Question: I am programming a spring application using Request Mapping annotation. 'http://localhost:8080/SpringMVC/hello' give a 404(The requested resource is not available).Logging data from server 'No mapping found for HTTP request with URI [/SpringMVC/WEB-INF/jsp/helloView.jsp] in DispatcherServlet with name 'dispatcher'.
Could someone help.
Project structure

'''
@Controller
@RequestMapping(value="/hello")
public class HelloController
{
@RequestMapping(method=RequestMethod.GET)
public ModelAndView sayHello()
{
ModelAndView view=new ModelAndView("helloView","HelloMessage", "Welcome");
return view;
}
}
'''
helloView.jsp
'''
<html>
<head>
<title>Spring Application</title>
</head>
<body>
<h2>${HelloMessage}</h2>
</body>
</html>
'''
web.xml
'''
<web-app version="2.5" xmlns="http://java.sun.com/xml/ns/javaee" xmlns:xsi="http://www.w3.org/2001/XMLSchema-instance" xsi:schemaLocation="http://java.sun.com/xml/ns/javaee http://java.sun.com/xml/ns/javaee/web-app_2_5.xsd">
<servlet>
<servlet-name>dispatcher</servlet-name>
<servlet-class>org.springframework.web.servlet.DispatcherServlet</servlet-class>
</servlet>
<servlet-mapping>
<servlet-name>dispatcher</servlet-name>
<url-pattern>/*</url-pattern>
</servlet-mapping>
</web-app>
'''
dispatcher-servlet.xml
'''
<beans xmlns="http://www.springframework.org/schema/beans"
xmlns:xsi="http://www.w3.org/2001/XMLSchema-instance"
xmlns:context="http://www.springframework.org/schema/context"
xmlns:mvc="http://www.springframework.org/schema/mvc"
xmlns:aop="http://www.springframework.org/schema/aop"
xmlns:tx="http://www.springframework.org/schema/tx"
xsi:schemaLocation="
http://www.springframework.org/schema/beans
http://www.springframework.org/schema/beans/spring-beans-3.0.xsd
http://www.springframework.org/schema/context
http://www.springframework.org/schema/context/spring-context-3.0.xsd
http://www.springframework.org/schema/mvc
http://www.springframework.org/schema/mvc/spring-mvc-3.0.xsd
http://www.springframework.org/schema/aop
http://www.springframework.org/schema/aop/spring-aop-3.0.xsd
http://www.springframework.org/schema/tx
http://www.springframework.org/schema/tx/spring-tx-3.0.xsd">
<!-- Scans the classpath of this application for @Components to deploy as beans -->
<context:component-scan base-package="controller" />
<mvc:annotation-driven />
<bean id="jspViewResolver"
class="org.springframework.web.servlet.view.InternalResourceViewResolver">
<property name="viewClass"
value="org.springframework.web.servlet.view.JstlView" />
<property name="prefix" value="/WEB-INF/jsp/" />
<property name="suffix" value=".jsp" />
</bean>
</beans>
'''
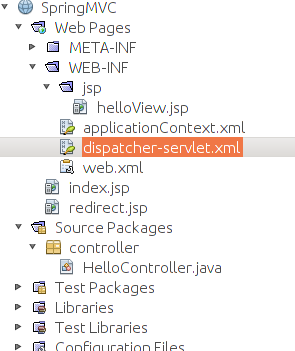
Answer: your web.xml has dispatcher servlet with url pattern '/*' that practically maps everything!so, make that '/' and try out...